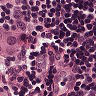
Metastatic tissue present: yes